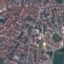
Land use / land cover class: Residential